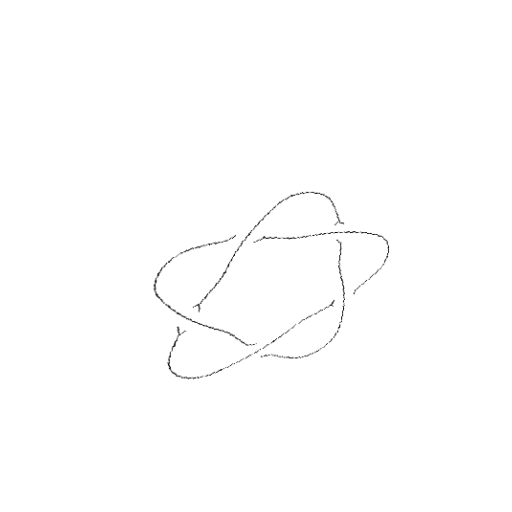
Crossing number: 5